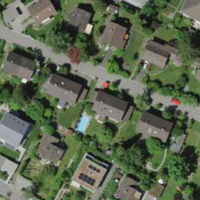
EUNIS habitat code: 55
Species observed at this site:
Sylvia atricapilla
Acer campestre